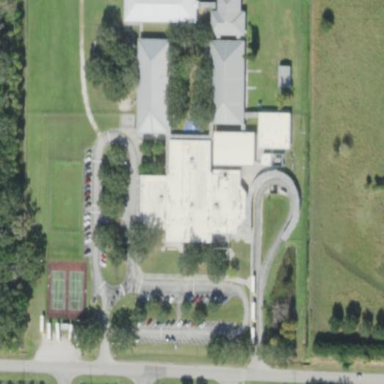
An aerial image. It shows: School building.